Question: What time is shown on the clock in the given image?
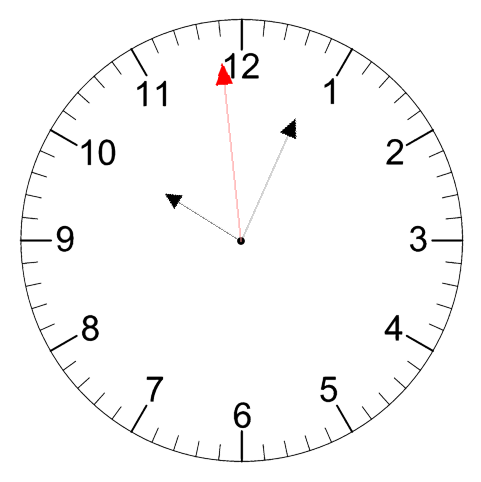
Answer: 10:03:59